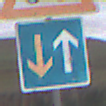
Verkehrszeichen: VorrangVorGegenverkehr
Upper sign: RadverkehrRechts
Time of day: Midday
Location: Outdoor (Nature)
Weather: Overcast
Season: NotSpecified
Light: Natural